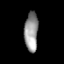
Tissue: prostate
Cell type: T cells
Senescence score: 0.3138
Nuclear area (px): 520
Mean DAPI intensity: 152.035